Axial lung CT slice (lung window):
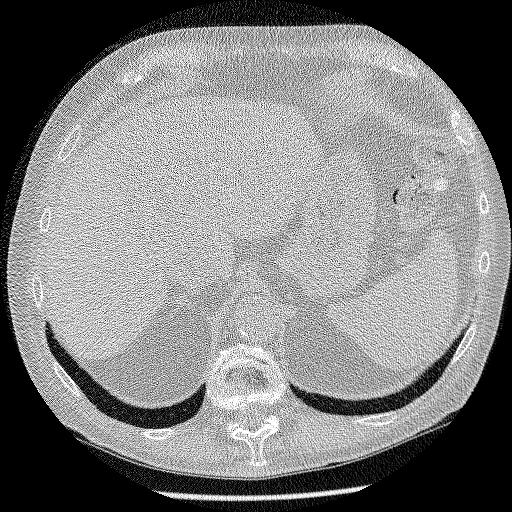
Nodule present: no